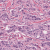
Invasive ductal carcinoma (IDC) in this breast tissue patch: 1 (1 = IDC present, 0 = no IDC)